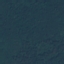
Label: Forest